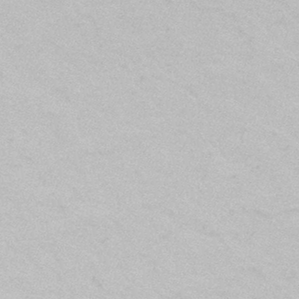
Label: frost